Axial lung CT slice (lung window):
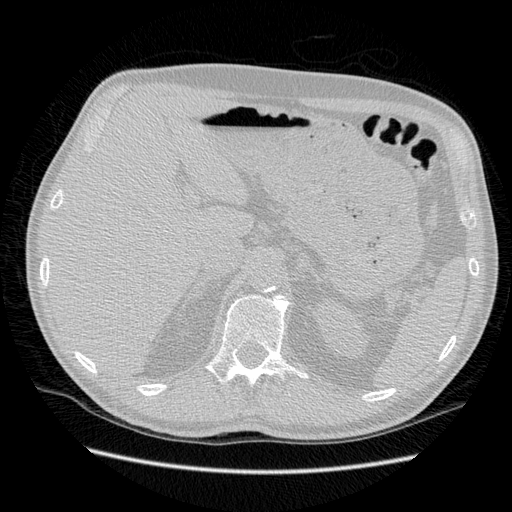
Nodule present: no